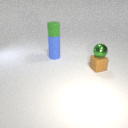
small blue rubber cylinder below small green rubber cylinder